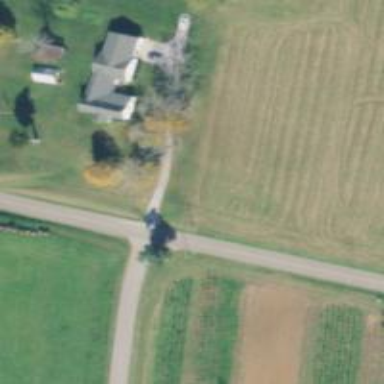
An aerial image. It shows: Residential road.